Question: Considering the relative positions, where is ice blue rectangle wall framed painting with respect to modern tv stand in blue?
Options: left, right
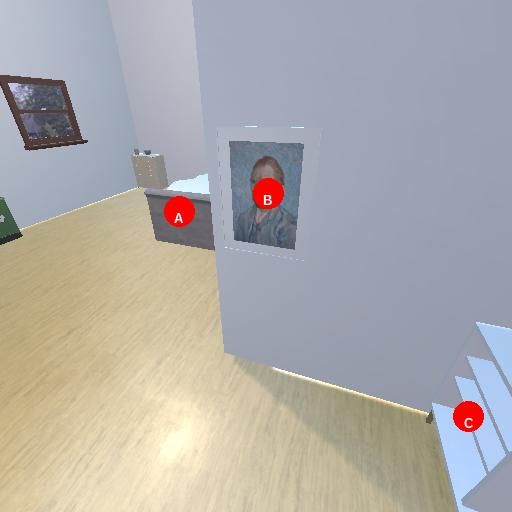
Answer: left